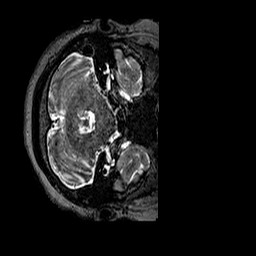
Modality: T2w
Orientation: axial
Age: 50
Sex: female
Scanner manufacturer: siemens
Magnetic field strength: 3 T
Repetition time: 3.2 s
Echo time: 0.567 s